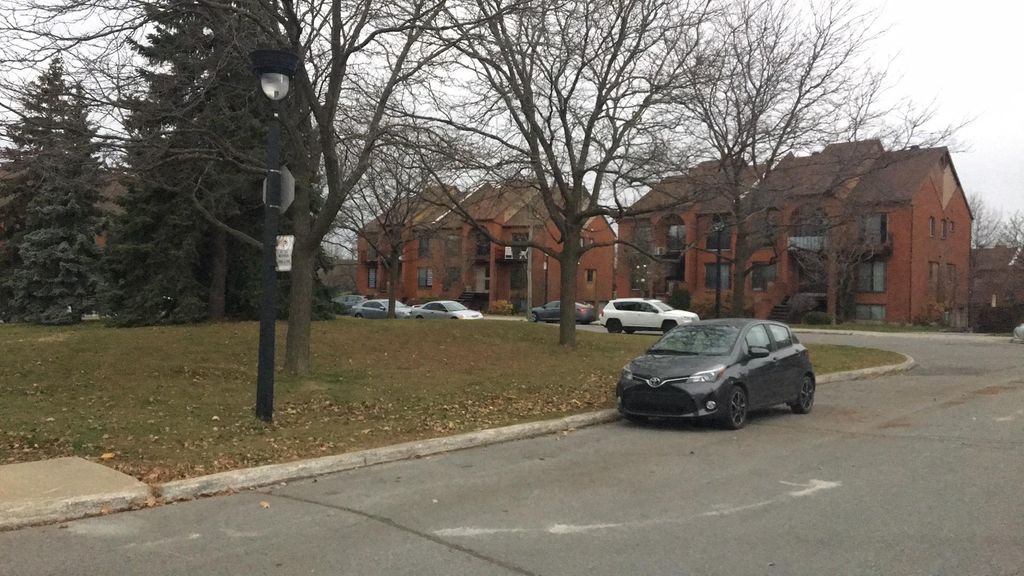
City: montreal